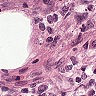
Metastatic tissue present: yes